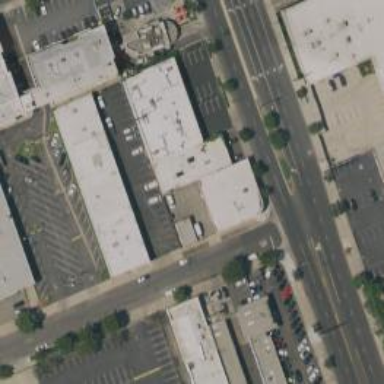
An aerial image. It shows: Retail area.